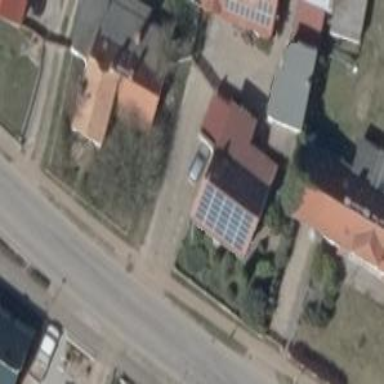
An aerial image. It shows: Solar photovoltaic panel generator producing electricity as small installation.